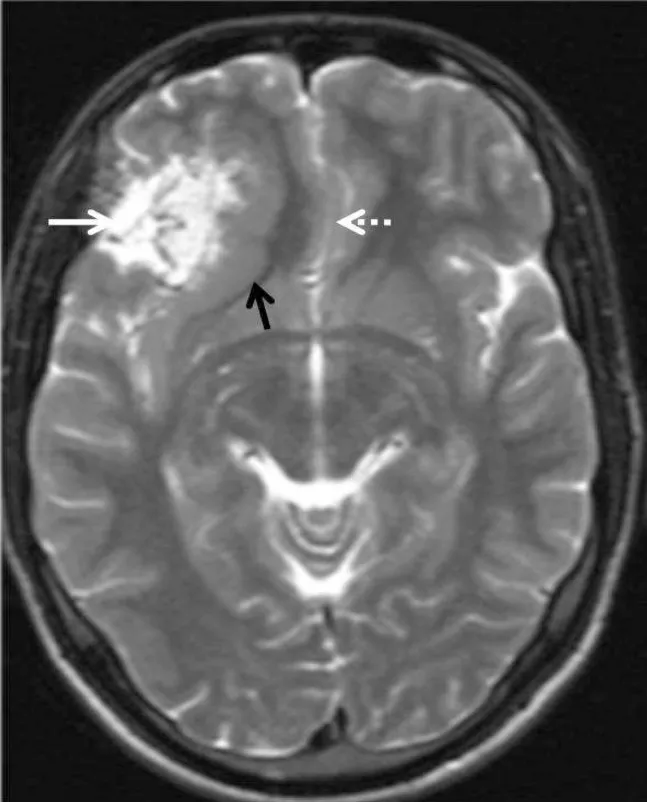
FSE T2-weighted axial image shows hyperintense lesion with flow voids in right sylvian fissure (white arrow) located within a thickened layer of infolding cortex (black arrow). Subfalcine herniation is also seen (dashed white arrow).
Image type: radiology (mri)